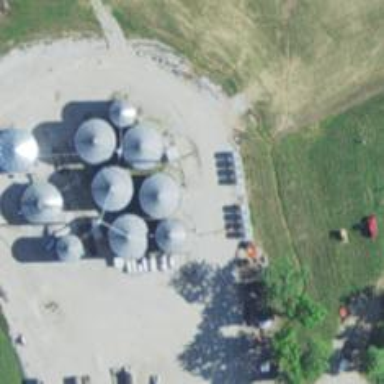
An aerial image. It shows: Silo.